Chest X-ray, PA view. Patient: 73 years old, sex M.
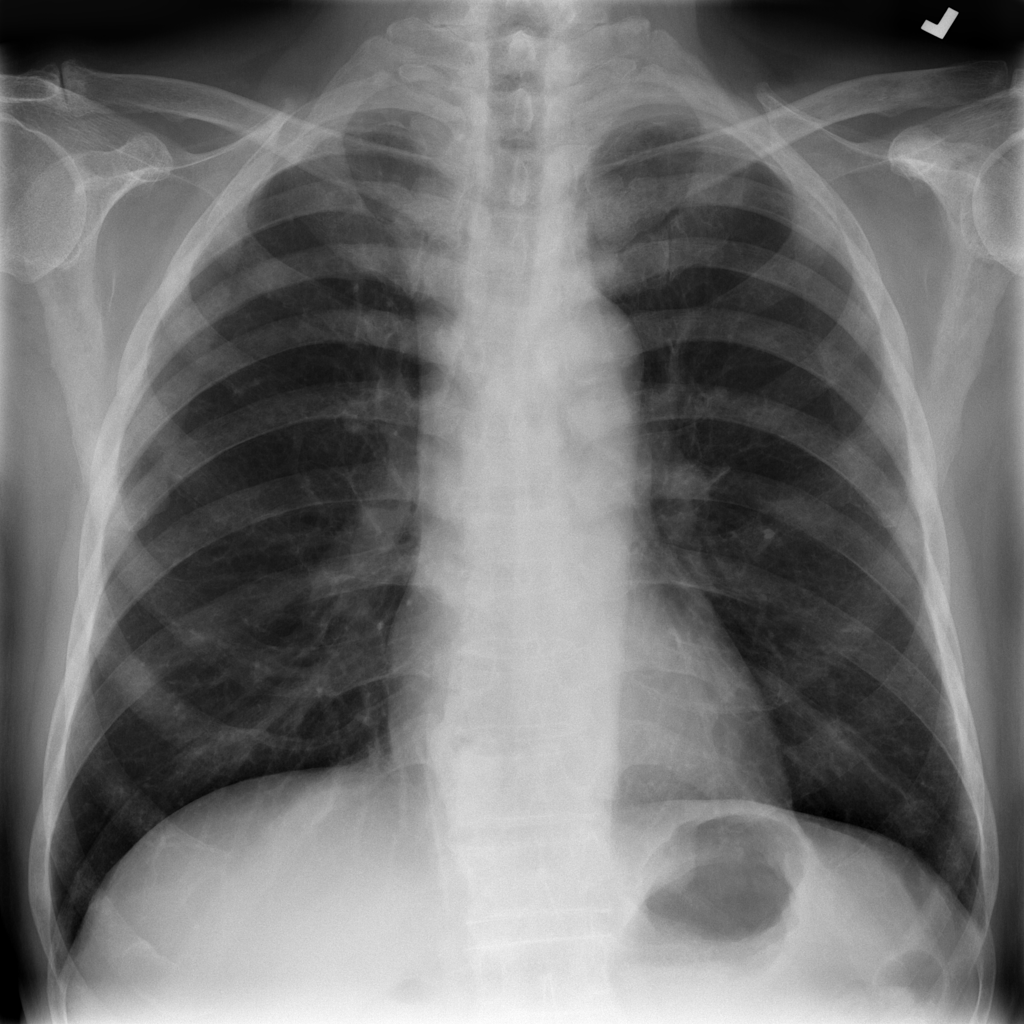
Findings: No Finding